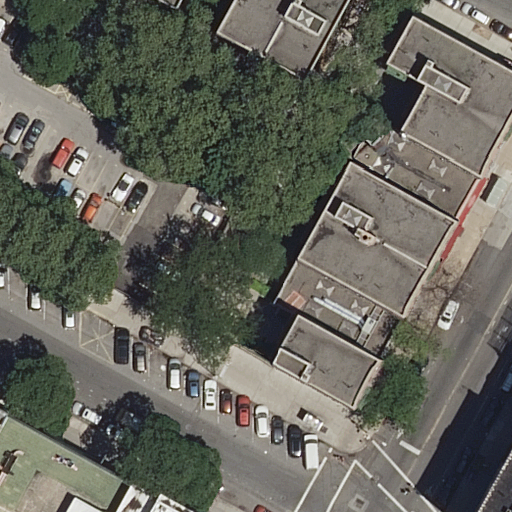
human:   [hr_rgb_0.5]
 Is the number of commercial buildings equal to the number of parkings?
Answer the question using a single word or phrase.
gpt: no

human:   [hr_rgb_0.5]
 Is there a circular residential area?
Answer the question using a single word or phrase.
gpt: no

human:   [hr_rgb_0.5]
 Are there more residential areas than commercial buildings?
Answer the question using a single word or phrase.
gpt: yes

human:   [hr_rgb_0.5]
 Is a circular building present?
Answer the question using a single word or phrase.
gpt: no

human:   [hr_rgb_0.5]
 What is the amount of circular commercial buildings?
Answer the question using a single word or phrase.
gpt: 0

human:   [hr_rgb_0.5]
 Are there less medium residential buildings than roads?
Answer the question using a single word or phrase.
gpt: no

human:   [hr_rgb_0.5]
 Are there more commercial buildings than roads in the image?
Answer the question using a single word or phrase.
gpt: no

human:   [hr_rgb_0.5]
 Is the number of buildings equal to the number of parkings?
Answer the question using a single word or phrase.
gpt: no

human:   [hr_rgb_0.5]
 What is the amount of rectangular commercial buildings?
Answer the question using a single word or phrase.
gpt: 0

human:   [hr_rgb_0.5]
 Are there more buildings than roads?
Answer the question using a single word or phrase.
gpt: yes

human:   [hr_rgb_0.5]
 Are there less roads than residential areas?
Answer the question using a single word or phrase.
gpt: no

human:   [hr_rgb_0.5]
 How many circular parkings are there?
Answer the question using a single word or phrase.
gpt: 0

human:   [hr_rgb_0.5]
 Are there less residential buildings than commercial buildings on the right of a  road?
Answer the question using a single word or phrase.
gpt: no

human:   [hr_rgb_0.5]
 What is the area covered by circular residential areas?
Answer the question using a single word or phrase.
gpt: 0m2

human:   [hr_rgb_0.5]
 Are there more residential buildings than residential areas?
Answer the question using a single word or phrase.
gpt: yes

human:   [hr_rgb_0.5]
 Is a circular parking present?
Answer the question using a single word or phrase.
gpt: no

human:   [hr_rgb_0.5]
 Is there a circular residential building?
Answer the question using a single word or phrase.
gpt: no

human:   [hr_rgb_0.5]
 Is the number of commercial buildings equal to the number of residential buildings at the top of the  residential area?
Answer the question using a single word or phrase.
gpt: no

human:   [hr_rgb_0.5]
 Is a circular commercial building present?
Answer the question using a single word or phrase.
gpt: no

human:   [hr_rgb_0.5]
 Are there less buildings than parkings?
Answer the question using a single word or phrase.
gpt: no

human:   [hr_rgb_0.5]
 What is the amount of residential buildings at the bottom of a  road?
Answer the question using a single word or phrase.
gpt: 11

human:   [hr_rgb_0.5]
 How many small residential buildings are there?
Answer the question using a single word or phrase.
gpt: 4

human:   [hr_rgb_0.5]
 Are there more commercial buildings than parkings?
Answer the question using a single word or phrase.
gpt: no

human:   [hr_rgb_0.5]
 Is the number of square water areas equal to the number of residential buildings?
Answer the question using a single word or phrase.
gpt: no

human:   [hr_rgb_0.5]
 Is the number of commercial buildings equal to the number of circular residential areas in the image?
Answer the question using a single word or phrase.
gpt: yes

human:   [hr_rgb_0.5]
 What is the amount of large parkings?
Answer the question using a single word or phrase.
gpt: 1

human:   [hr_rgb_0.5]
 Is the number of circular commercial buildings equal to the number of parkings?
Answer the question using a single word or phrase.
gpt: no

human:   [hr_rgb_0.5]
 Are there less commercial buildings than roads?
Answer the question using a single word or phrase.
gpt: yes

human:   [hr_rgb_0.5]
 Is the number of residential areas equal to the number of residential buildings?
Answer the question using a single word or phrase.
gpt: no

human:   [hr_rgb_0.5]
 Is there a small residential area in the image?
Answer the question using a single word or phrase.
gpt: no

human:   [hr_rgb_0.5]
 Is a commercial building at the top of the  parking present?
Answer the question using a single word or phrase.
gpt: no

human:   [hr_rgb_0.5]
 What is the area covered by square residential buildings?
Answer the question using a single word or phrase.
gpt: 0m2

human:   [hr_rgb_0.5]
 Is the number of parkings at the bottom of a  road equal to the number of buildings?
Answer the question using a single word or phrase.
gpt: no

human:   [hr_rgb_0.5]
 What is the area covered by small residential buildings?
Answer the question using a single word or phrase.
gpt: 162m2

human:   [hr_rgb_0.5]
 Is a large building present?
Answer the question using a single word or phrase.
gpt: no

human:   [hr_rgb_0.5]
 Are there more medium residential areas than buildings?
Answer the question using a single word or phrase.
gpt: no